Field crop: maize
Growth stage: 2
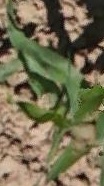
Species: maize